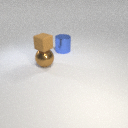
large brown metal sphere in front of large blue metal cylinder